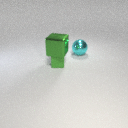
large green metal cube above small green rubber cube